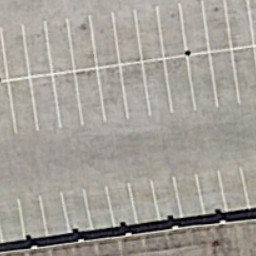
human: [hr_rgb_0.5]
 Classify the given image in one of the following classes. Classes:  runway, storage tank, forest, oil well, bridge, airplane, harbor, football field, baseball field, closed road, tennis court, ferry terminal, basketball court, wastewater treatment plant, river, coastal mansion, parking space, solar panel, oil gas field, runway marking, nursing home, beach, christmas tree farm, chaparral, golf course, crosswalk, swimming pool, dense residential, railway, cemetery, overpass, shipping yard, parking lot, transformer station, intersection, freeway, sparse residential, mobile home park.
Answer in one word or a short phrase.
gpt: parking space